Question: Is there a Java library for PDF splitting (). The final purpose is to parse text from each of the splits separately.
As an example, let's say I want to cut every pdf page into 4 pieces vertically -- see illustration:

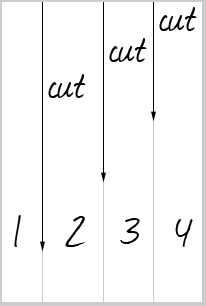
Answer: After clarifying you want to parse text, there is this iText sample <URL> class from the Apache Pdfbox project.